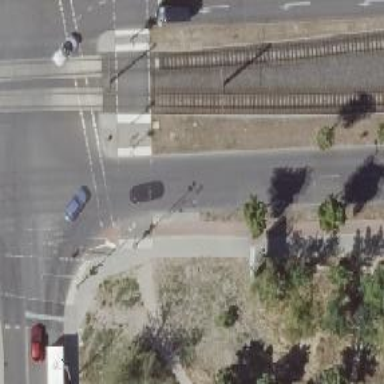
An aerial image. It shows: Road crossing with traffic signals.